Interaction volume radius: 5 \u00c5
Interaction volume height: 10 \u00c5
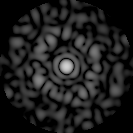
Disorder parameter: 0.8585